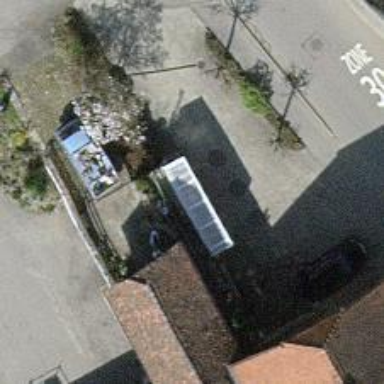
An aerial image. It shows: Fuel station.